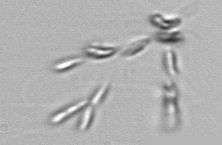
Label: Dinobryon